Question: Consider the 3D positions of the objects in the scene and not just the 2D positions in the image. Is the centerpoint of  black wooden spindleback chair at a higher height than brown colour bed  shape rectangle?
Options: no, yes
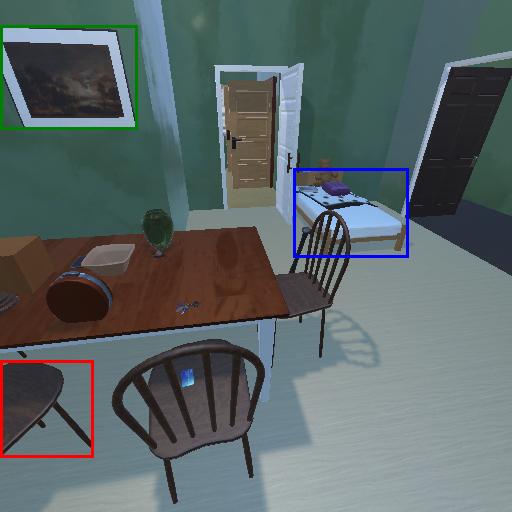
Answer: no